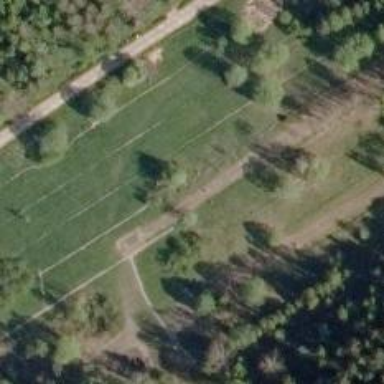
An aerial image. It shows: Path for disc golf with hole.